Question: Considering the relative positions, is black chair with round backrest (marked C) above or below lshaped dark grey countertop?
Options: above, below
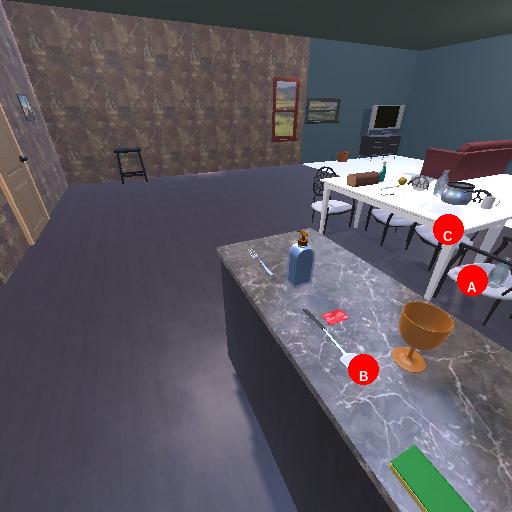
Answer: above